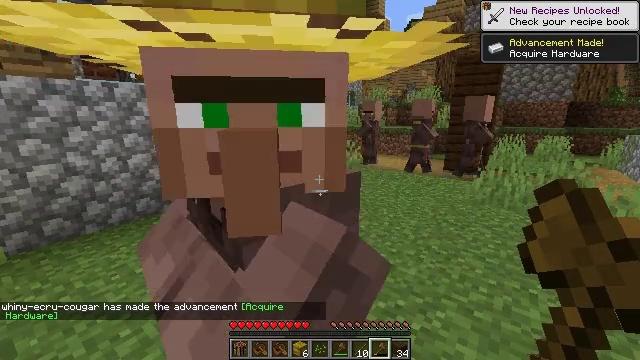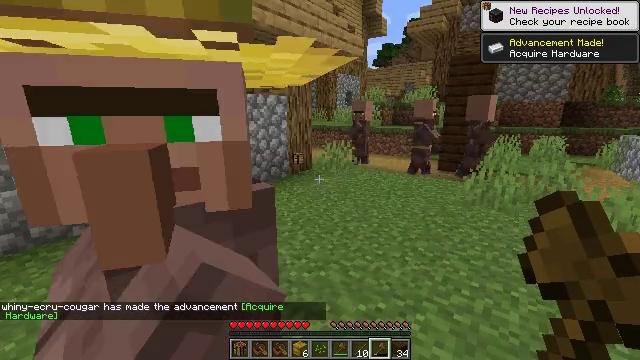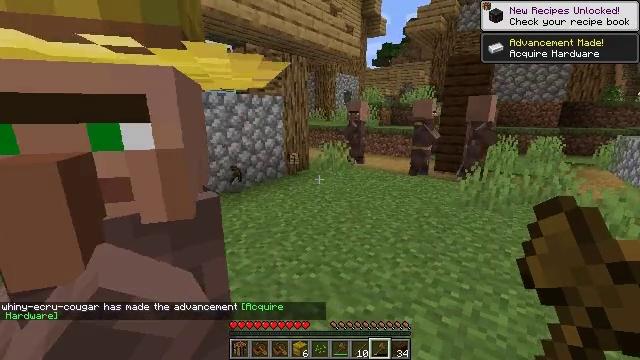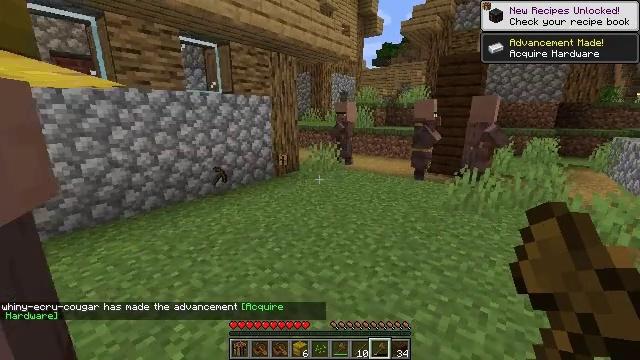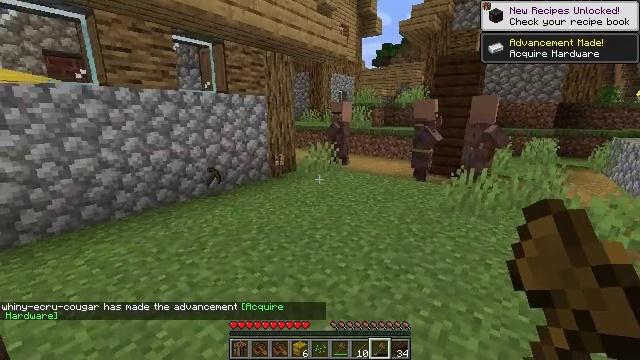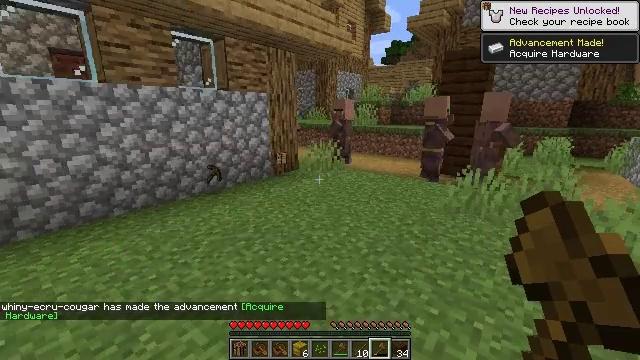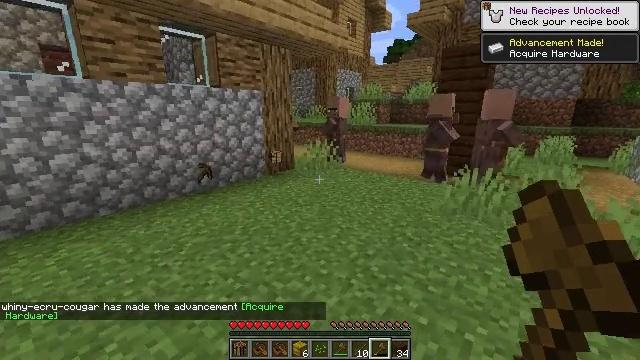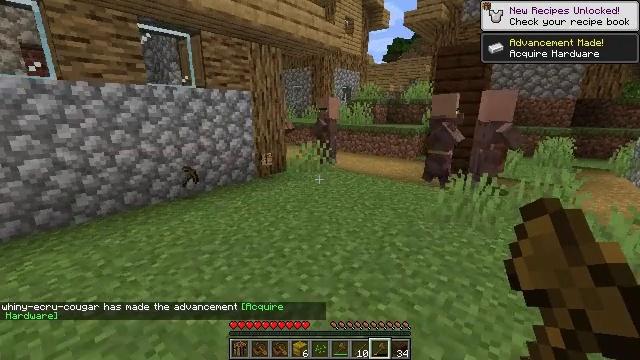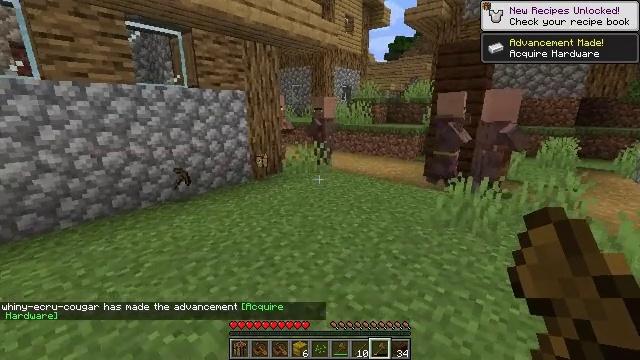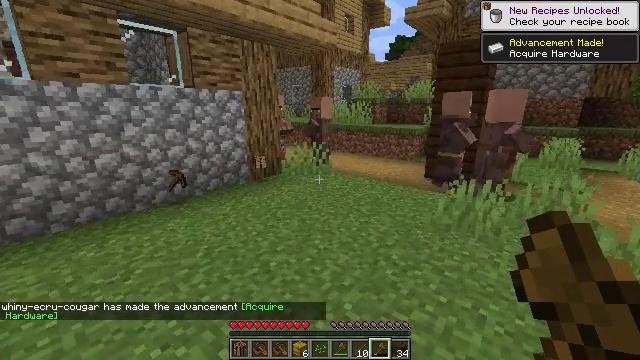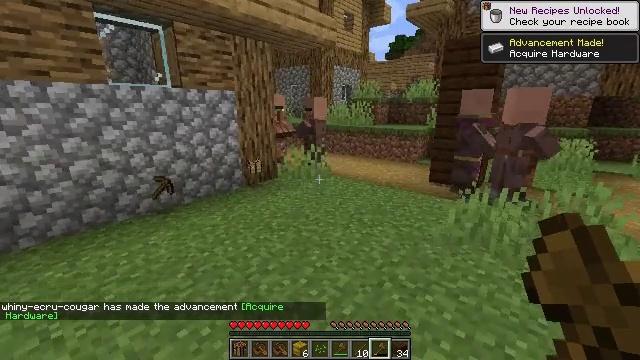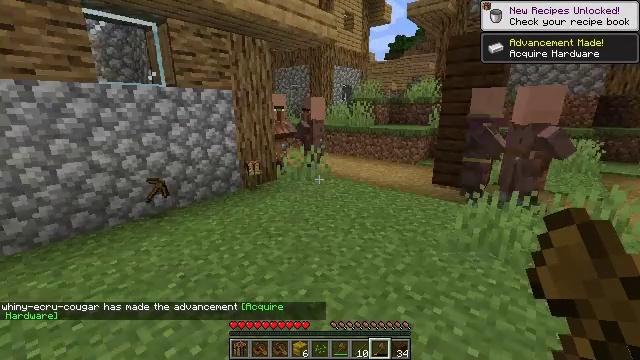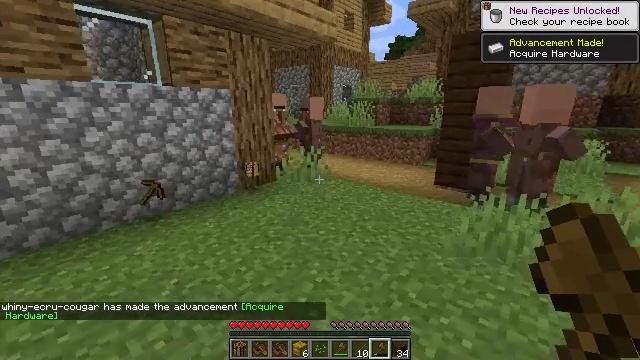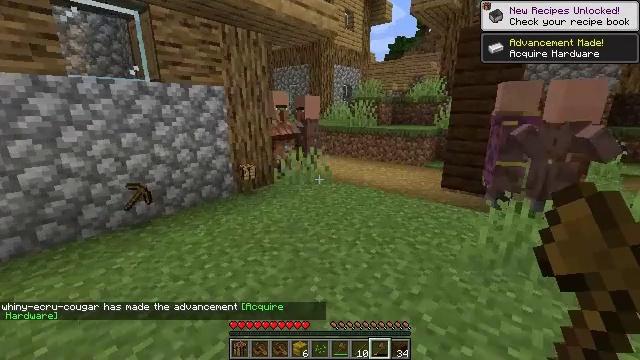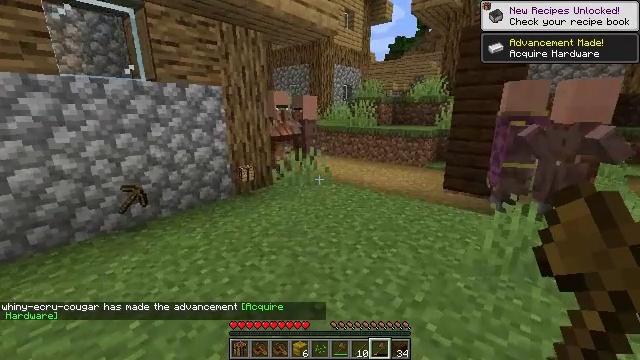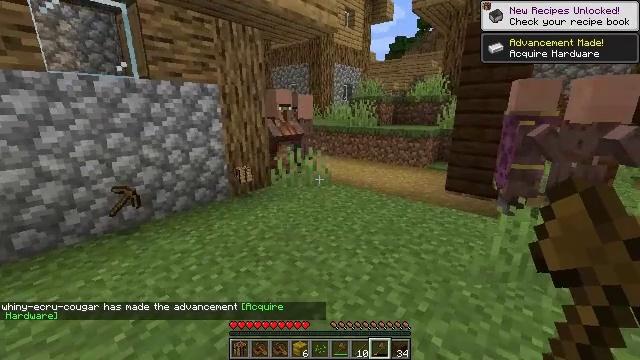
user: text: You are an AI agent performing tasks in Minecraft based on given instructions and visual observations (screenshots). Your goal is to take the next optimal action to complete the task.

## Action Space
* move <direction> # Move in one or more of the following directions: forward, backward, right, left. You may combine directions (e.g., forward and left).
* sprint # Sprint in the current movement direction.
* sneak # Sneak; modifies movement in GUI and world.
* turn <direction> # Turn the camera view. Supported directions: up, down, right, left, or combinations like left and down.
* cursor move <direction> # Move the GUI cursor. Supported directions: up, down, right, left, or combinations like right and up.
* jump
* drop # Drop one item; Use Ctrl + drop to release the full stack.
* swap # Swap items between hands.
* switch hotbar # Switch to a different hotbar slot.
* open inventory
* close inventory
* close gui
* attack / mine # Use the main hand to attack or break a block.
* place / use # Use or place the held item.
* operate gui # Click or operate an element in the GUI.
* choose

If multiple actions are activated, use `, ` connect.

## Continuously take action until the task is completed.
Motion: motion action
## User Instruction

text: Remove the white bed from its place.
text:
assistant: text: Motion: move right
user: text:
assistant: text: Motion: move forward and move right
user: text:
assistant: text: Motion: move forward and move right
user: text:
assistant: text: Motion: move forward and move right
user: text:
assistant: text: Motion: move forward and move right, turn left
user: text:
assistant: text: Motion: move forward and move right
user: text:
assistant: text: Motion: move forward and move right
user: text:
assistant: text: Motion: move forward
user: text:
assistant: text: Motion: move forward
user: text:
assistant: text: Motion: move forward
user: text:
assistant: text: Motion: move forward
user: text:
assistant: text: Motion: move forward
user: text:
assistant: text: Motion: move forward
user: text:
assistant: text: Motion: no_op
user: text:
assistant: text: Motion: no_op
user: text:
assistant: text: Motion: no_op
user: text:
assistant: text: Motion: no_op
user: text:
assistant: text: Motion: no_op
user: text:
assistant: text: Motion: no_op
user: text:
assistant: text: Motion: no_op
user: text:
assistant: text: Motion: no_op
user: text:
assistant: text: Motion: no_op
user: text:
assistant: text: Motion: no_op
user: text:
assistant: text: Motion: no_op
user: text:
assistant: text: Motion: no_op
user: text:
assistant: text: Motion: no_op
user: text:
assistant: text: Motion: no_op
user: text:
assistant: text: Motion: no_op
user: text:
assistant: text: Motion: no_op
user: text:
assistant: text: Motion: no_op